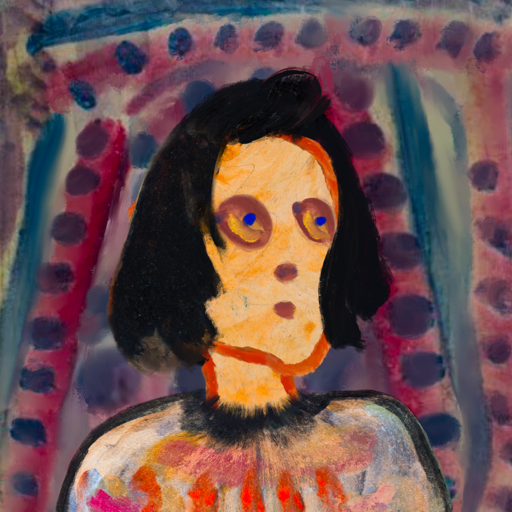
Background: HillGirl, Head And Neck Side: Experience, Face Side: Mother_And_Son_Son, Bust: Childish, Hair Side: Mosgoul, Head Accessory: Blank, Second Necklace: Blank, Necklace: Blank, Baby: Blank